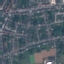
Land use / land cover class: Residential